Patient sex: F
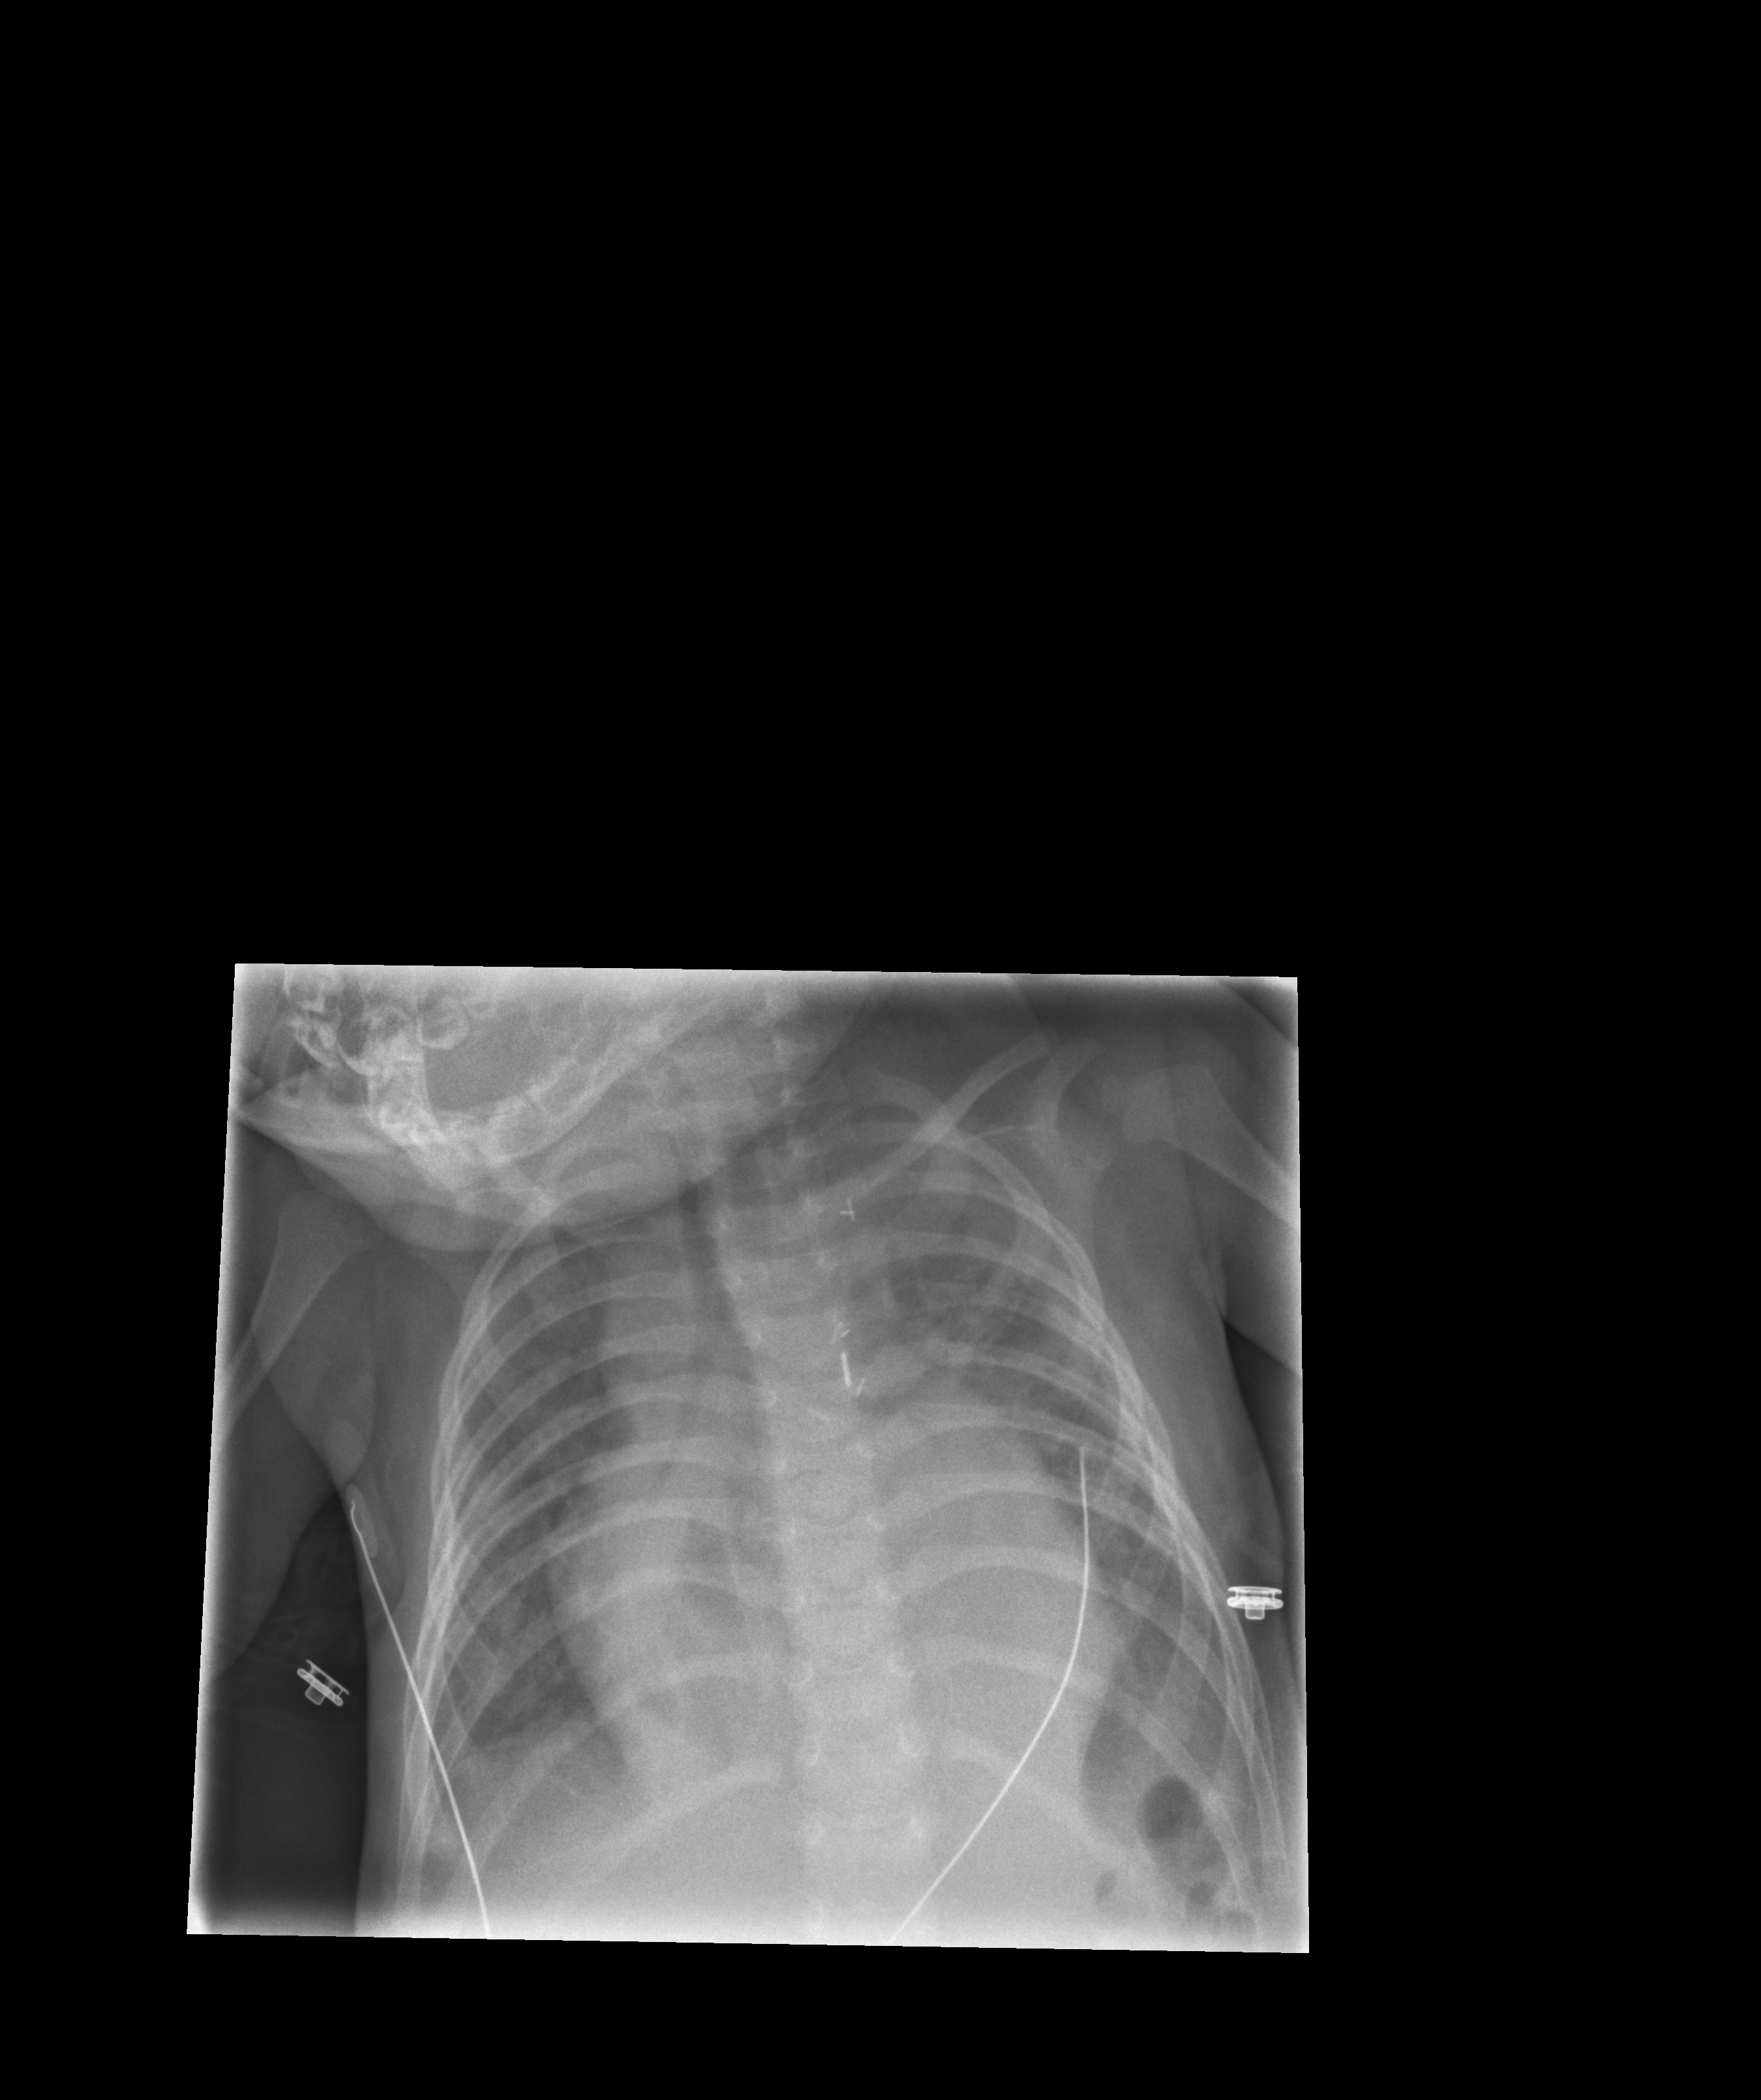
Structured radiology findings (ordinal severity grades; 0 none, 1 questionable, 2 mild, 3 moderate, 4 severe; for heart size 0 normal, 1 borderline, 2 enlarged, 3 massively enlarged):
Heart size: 3
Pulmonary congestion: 2
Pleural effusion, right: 2
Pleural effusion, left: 2
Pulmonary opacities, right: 1
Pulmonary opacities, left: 2
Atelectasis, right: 0
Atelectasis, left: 0